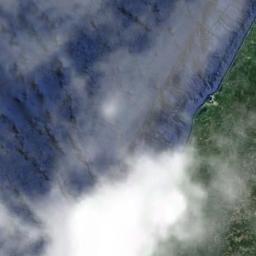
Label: cloud